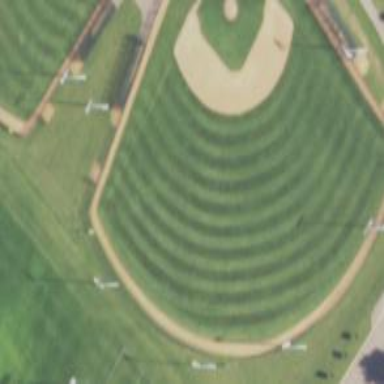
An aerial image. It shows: Baseball pitch for leisure land.